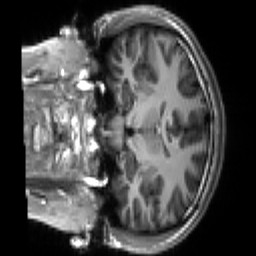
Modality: T1w
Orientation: coronal
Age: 19
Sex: male
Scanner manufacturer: siemens
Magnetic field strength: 3 T
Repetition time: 2.3 s
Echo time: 0.00267 s